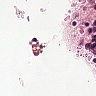
Metastatic tissue present: no